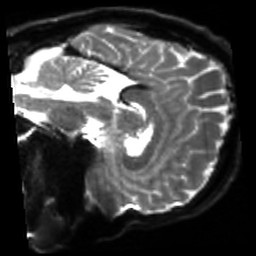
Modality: sbref
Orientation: sagittal
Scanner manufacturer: siemens
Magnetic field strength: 3 T
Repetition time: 4 s
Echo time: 0.0594 s